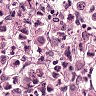
Metastatic tissue present: yes